Field crop: tomato
Growth stage: 1
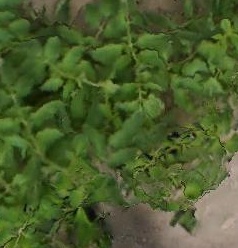
Species: tomato